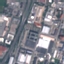
Label: Industrial